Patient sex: M
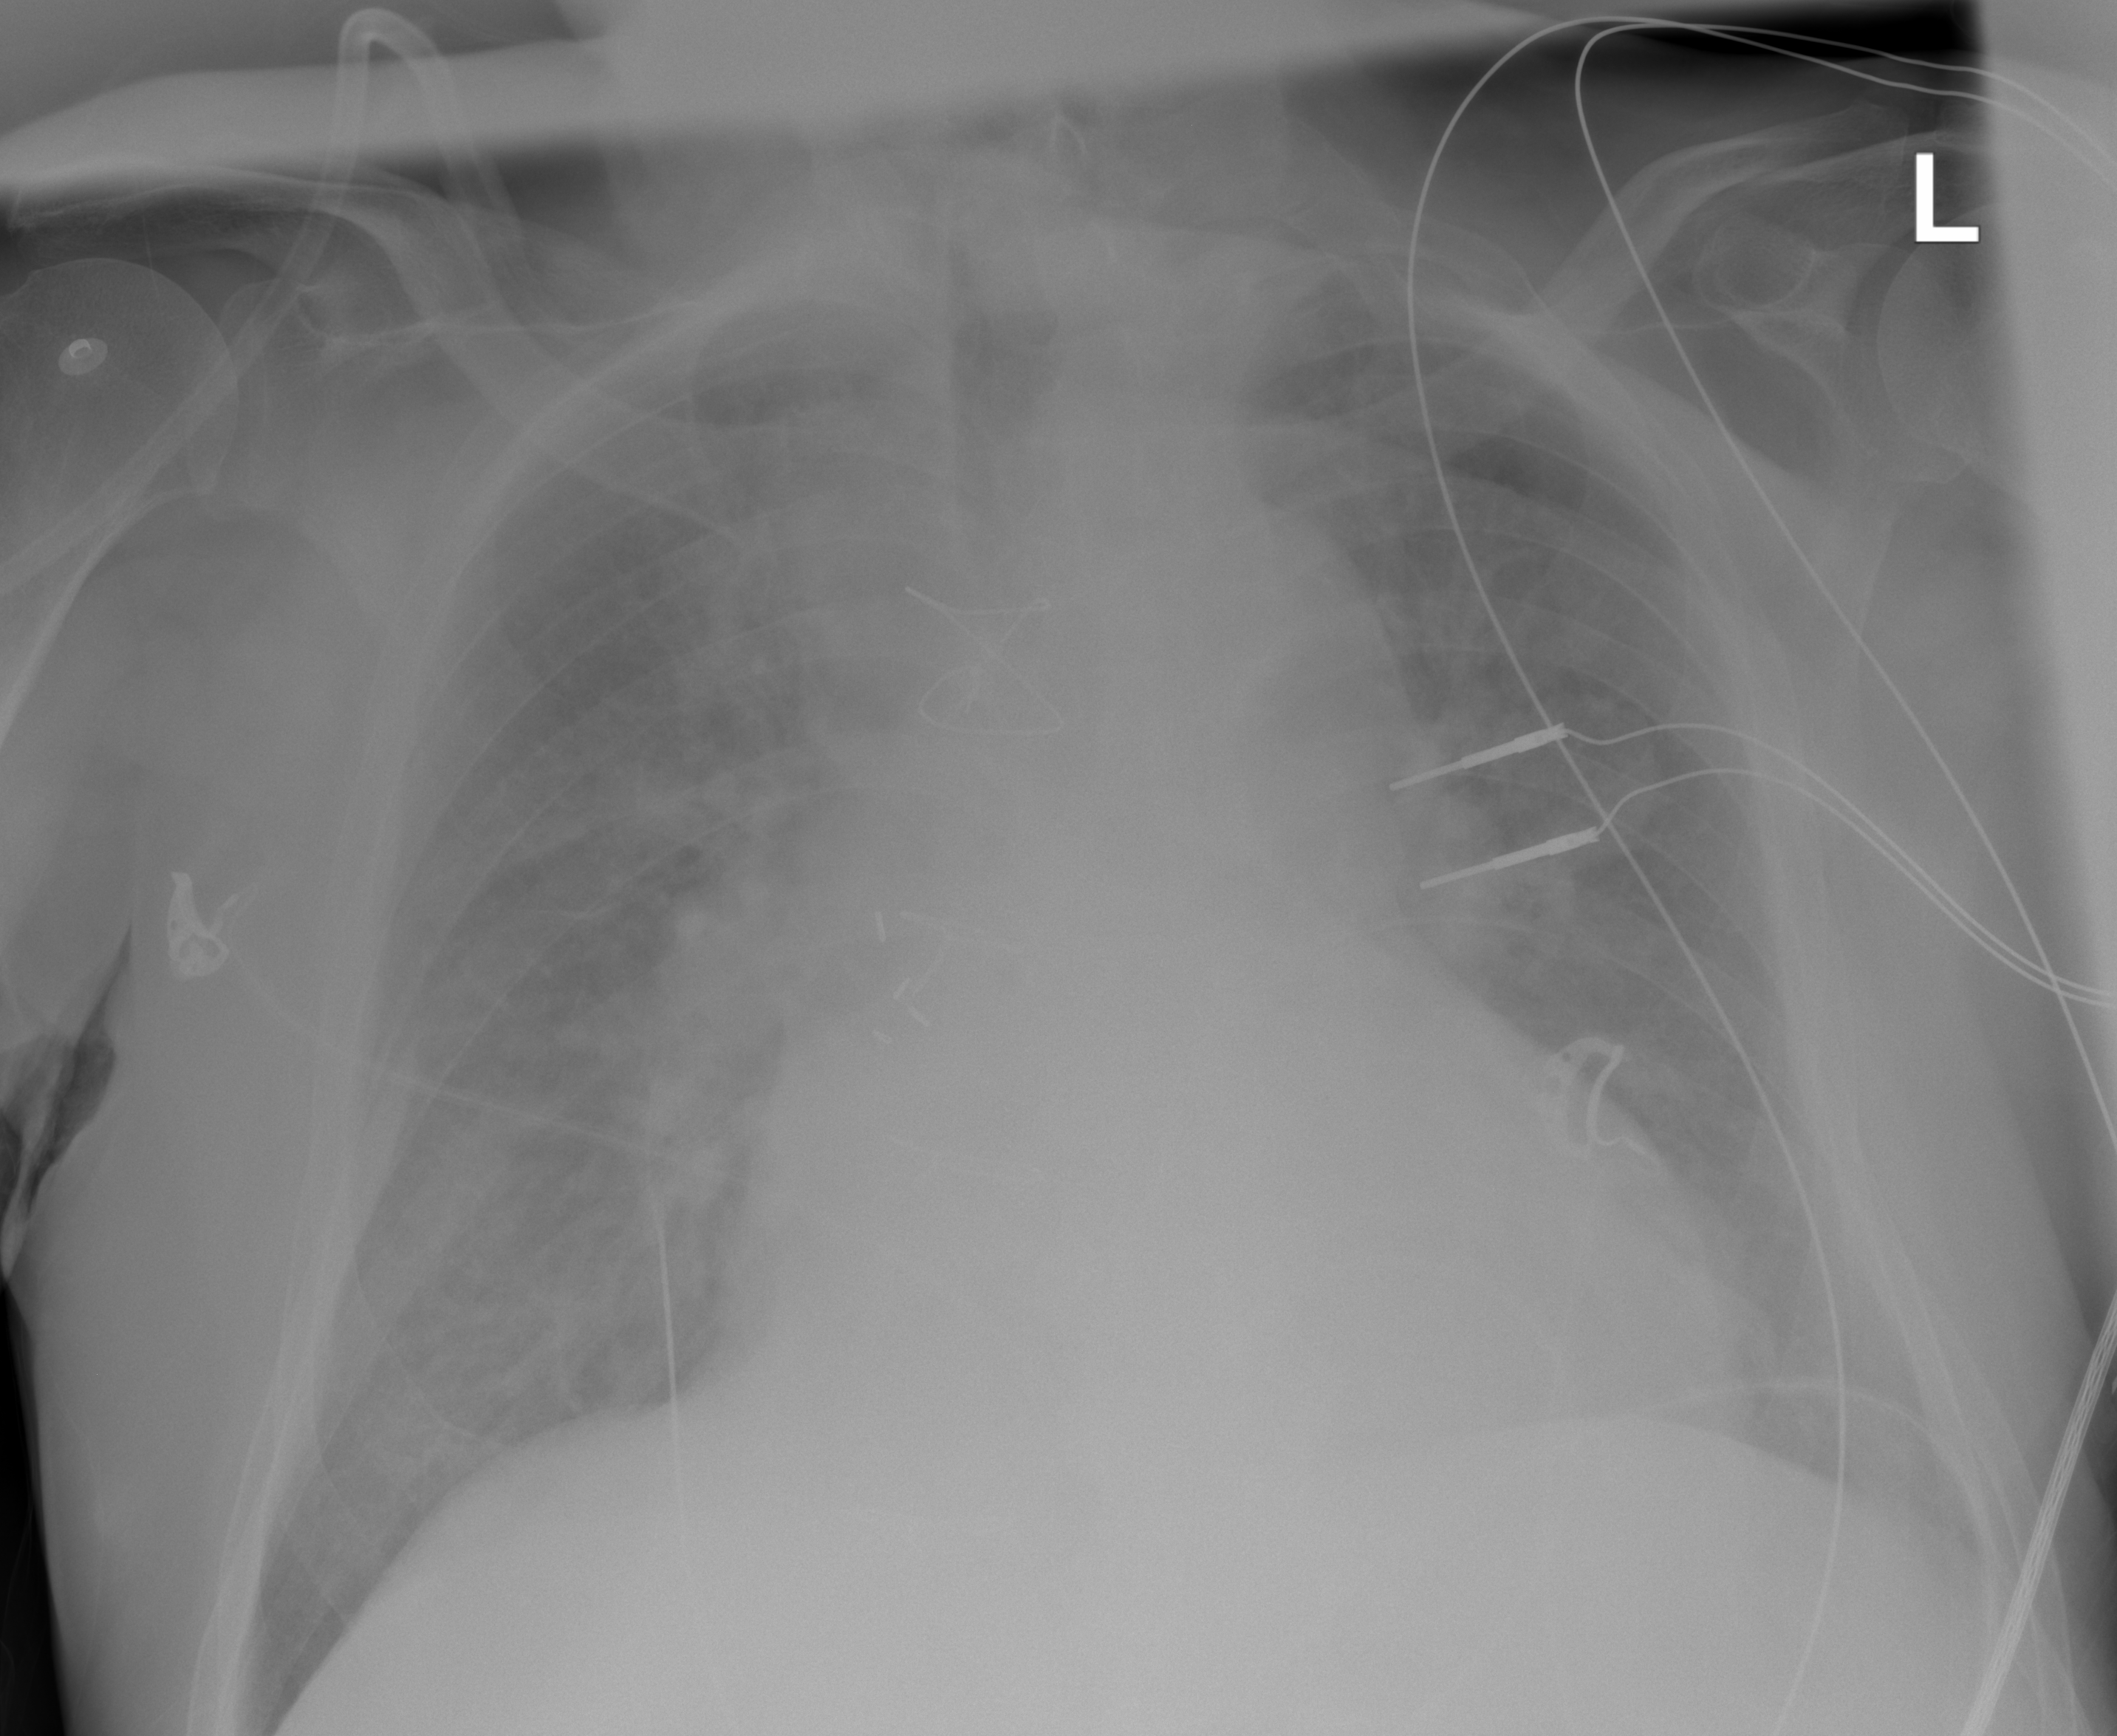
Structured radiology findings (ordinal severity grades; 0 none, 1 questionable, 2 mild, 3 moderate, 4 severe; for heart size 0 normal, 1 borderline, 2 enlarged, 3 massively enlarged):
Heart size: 2
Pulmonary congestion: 3
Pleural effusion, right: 0
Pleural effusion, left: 2
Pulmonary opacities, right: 0
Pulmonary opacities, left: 0
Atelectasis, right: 0
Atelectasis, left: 0